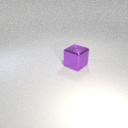
large purple metal cube